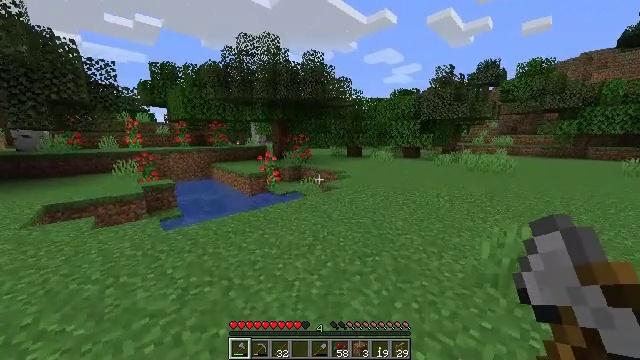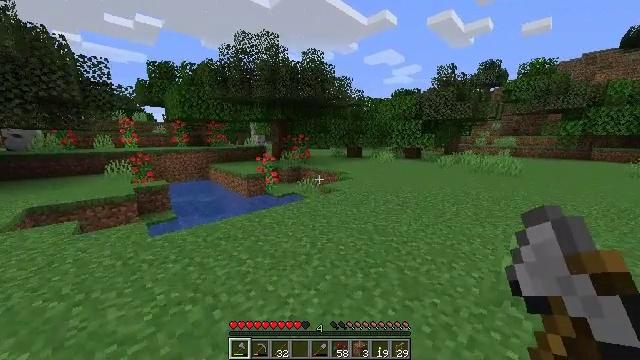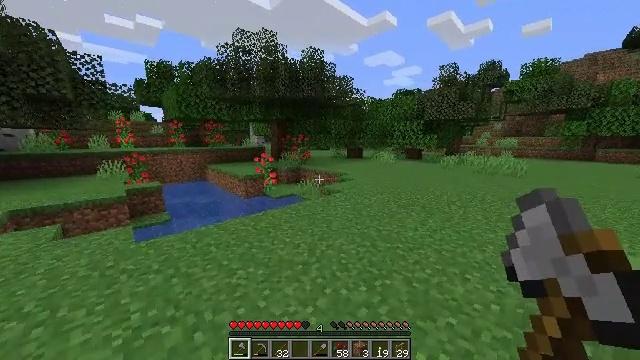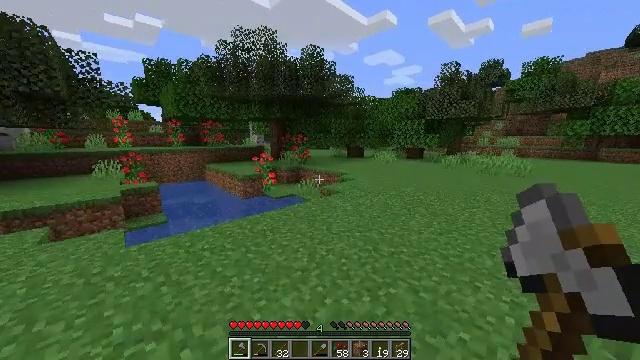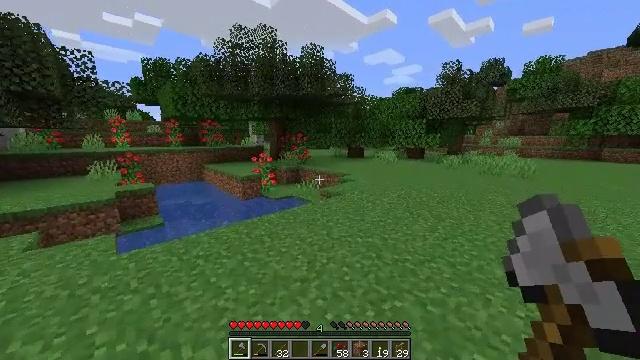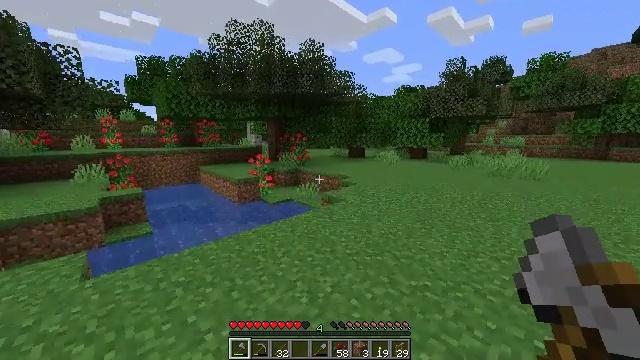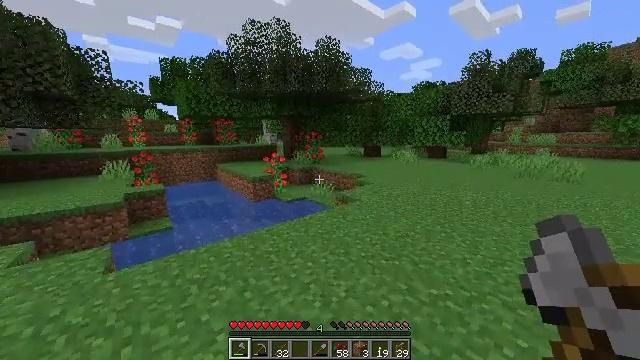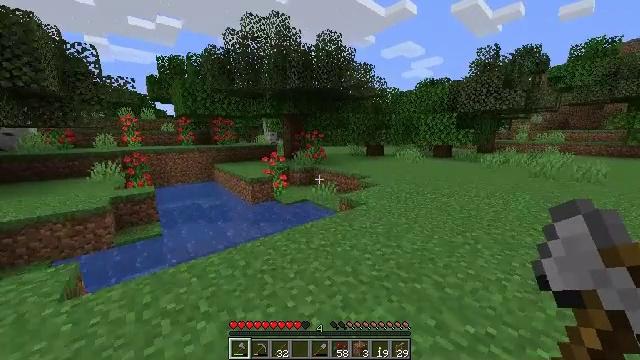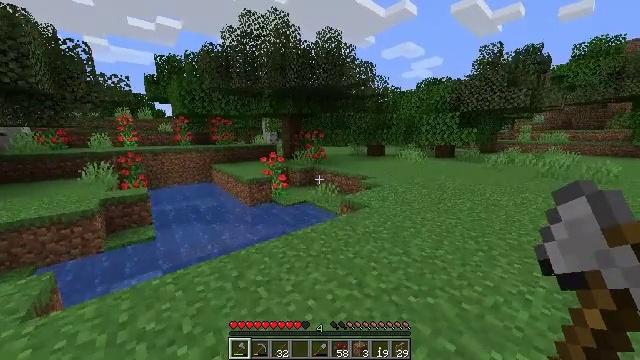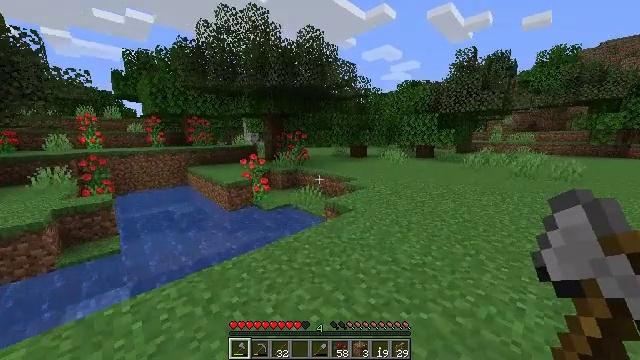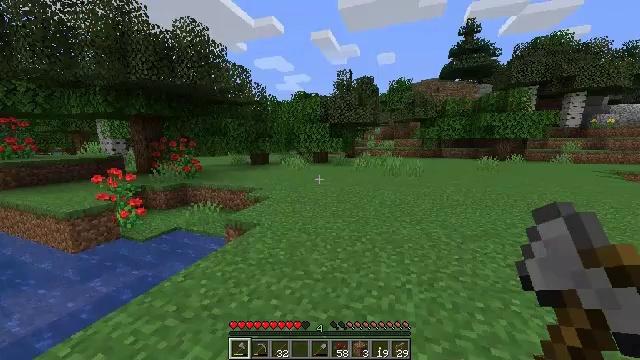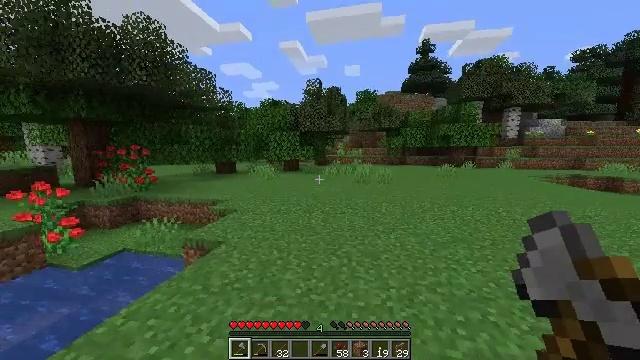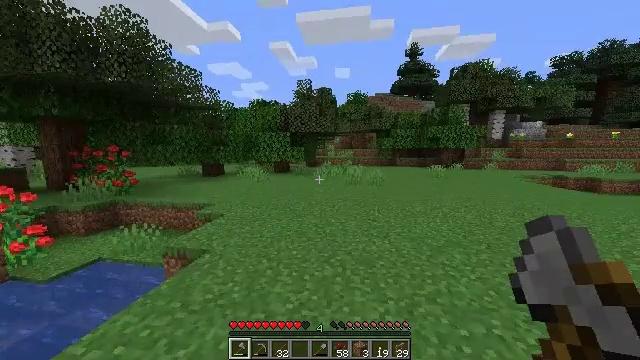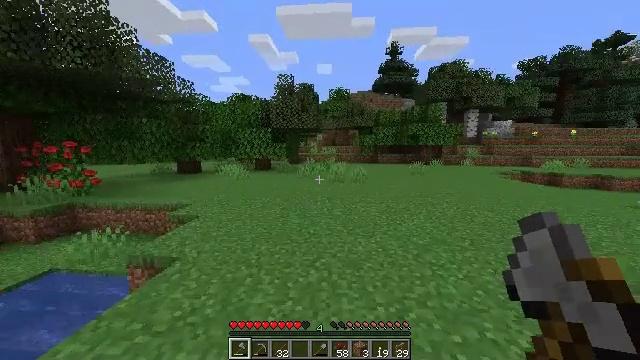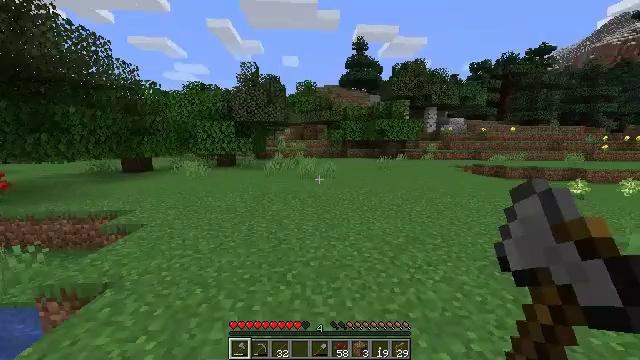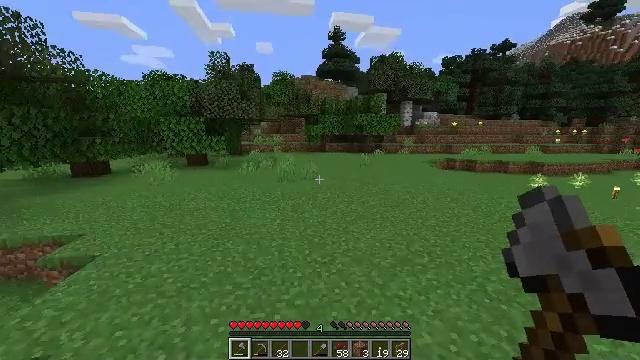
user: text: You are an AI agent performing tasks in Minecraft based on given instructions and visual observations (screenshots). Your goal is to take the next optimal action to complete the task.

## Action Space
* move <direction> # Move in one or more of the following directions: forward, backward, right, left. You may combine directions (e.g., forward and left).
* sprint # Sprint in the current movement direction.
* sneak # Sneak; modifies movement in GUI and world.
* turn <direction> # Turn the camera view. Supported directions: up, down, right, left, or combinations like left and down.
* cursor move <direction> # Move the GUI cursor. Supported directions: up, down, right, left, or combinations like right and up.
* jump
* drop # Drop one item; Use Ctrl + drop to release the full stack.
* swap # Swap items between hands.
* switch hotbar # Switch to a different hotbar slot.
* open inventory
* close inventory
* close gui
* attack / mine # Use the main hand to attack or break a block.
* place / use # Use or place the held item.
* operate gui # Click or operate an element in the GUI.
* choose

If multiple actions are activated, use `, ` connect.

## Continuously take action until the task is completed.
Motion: motion action
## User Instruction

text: Pick up the birch sapling by breaking it.
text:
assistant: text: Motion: move forward
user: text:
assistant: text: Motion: move forward
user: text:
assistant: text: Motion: move forward
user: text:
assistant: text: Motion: move forward
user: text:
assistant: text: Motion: move forward
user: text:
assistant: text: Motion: move forward, turn left
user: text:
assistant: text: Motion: move forward
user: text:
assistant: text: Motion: move forward
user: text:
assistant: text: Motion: move forward, turn right
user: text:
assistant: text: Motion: move forward, turn right and up
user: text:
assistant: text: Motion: move forward, turn right and up
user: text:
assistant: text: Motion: move forward, turn right
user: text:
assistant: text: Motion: move forward, turn right
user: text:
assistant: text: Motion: move forward, turn right and down, jump
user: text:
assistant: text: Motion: move forward, turn right and down, jump
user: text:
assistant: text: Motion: move forward, turn right and down, jump
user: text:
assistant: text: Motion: move forward, jump
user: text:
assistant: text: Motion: move forward, jump
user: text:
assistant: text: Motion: move forward, turn left and down, jump
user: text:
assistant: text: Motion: move forward, turn left and down, jump
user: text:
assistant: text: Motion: move forward, turn right and up, jump
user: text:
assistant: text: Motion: move forward, turn right and down, jump
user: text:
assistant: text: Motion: move forward, turn right, jump
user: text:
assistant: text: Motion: move forward, turn right, jump
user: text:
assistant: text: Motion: move forward
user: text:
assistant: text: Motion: move forward
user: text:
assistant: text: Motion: move forward
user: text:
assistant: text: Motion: move forward
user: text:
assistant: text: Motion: move forward
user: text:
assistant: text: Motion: move forward, turn left